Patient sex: M
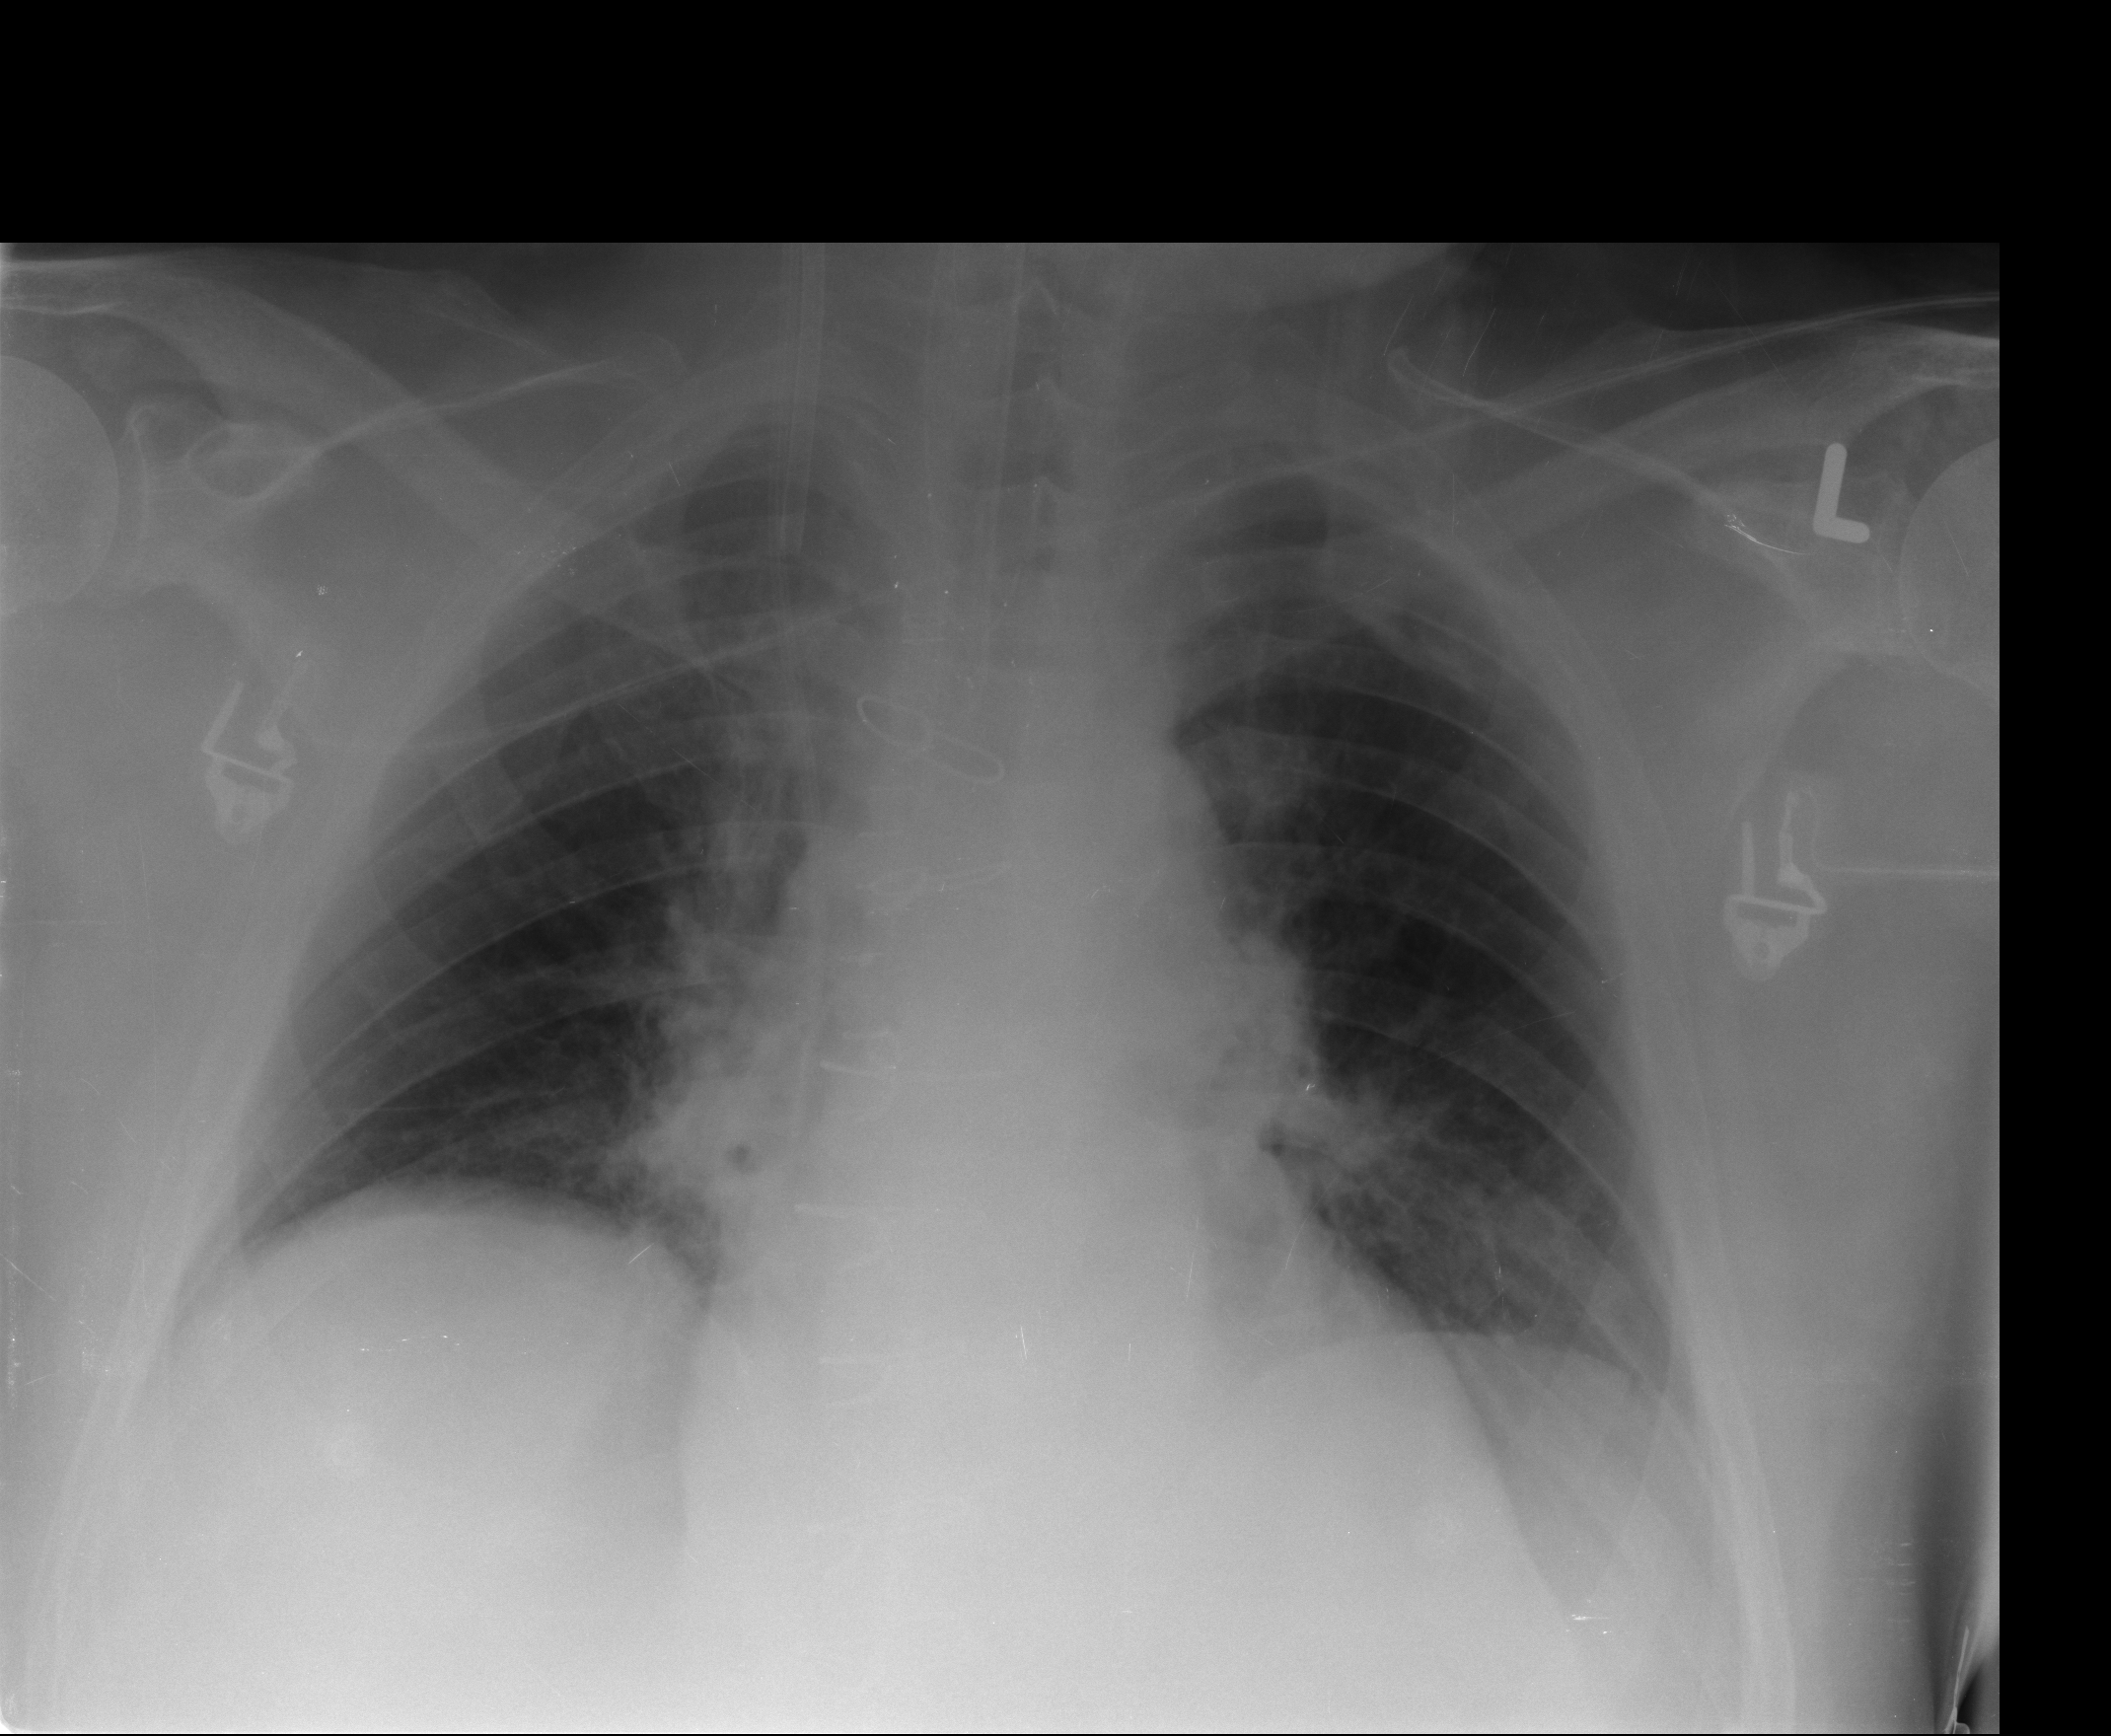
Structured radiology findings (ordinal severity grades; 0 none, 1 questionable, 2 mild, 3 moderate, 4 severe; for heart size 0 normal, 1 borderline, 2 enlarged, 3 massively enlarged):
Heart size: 0
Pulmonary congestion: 2
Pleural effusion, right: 0
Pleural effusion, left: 0
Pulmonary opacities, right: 0
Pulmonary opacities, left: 0
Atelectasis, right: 2
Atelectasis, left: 2